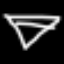
Label: diamond